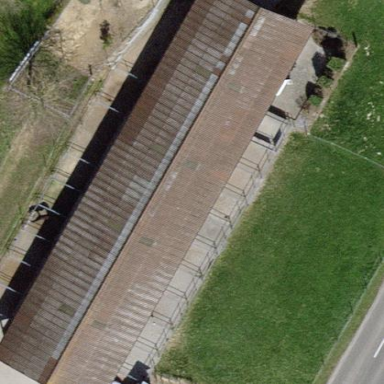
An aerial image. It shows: Stable.